Question: I have a workflow that primarily consists of identical elements.
Each element is defined like this:

The workflow may simply stack these elements in a sequence, it may run them in parallel, it may have branching between them, etc. - total freedom for the workflow designer. The whole thing is hosted as a WCF service, but I would prefer not to rely on that, if at all possible.
The high level idea of this whole setup is the following:
1. When the workflow starts, these elements start firing up, one after another, quickly skipping over the top condition branch. Completion of the previous element causes start of the next one - as defined in the workflow.
2. At some point, when the condition [B] is right, an element might take the bottom branch and become waiting for a WCF call.
3. Sooner or later, either all elements come to this kind of stop, or the workflow ends altogether.
At that point, I need to perform some calculations that will affect further flow of the workflow. Therefore, I need to catch that moment precisely.
Some notes:
1. I guarantee that no WCF calls will come before I make those calculations. Therefore, possible race conditions connected to WCF calls are out of scope.
2. I do not have an application that I control the control flow of. In other words, I am hosted in IIS, and therefore, am subject to restart without notice, and cannot setup timers, long-running loops, message pumps, and the like.
3. I do not control the design of the workflow.
4. However, I do totally control the design of the element. In fact, this element is actually a NativeActivity (that's why the diagram is from Visio :-) that I control the source code of.
5. I also control, to some extent, the hosting environment. That is, I can make modifications to the web application that the workflow is hosted in.
6. The whole workflow is "attached" to a business object, and all elements have access to it.
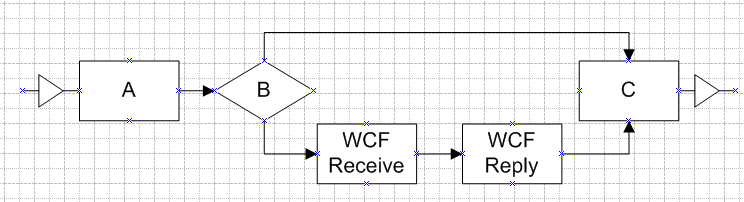
Answer: The best way to do this is to create an extension that is a TrackingParticipant. This extension will receive all the tracking records in the Track method. Then when it receives the WorkflowInstanceStateRecord and the state is "Idle" you will know that the workflow is idle. Activities can access this extension to receive data from it or call methods on it as well.
This is the technique I used in the <URL>